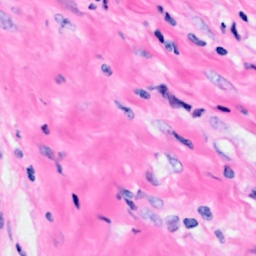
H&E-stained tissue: Breast